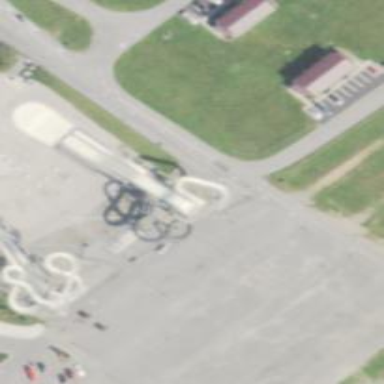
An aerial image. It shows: Water slide attraction.